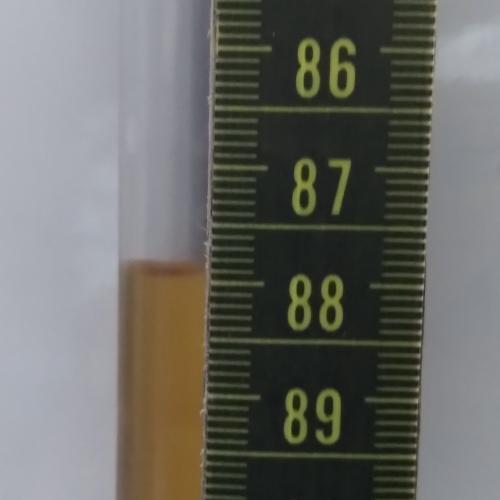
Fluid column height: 87.9 cm